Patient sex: M
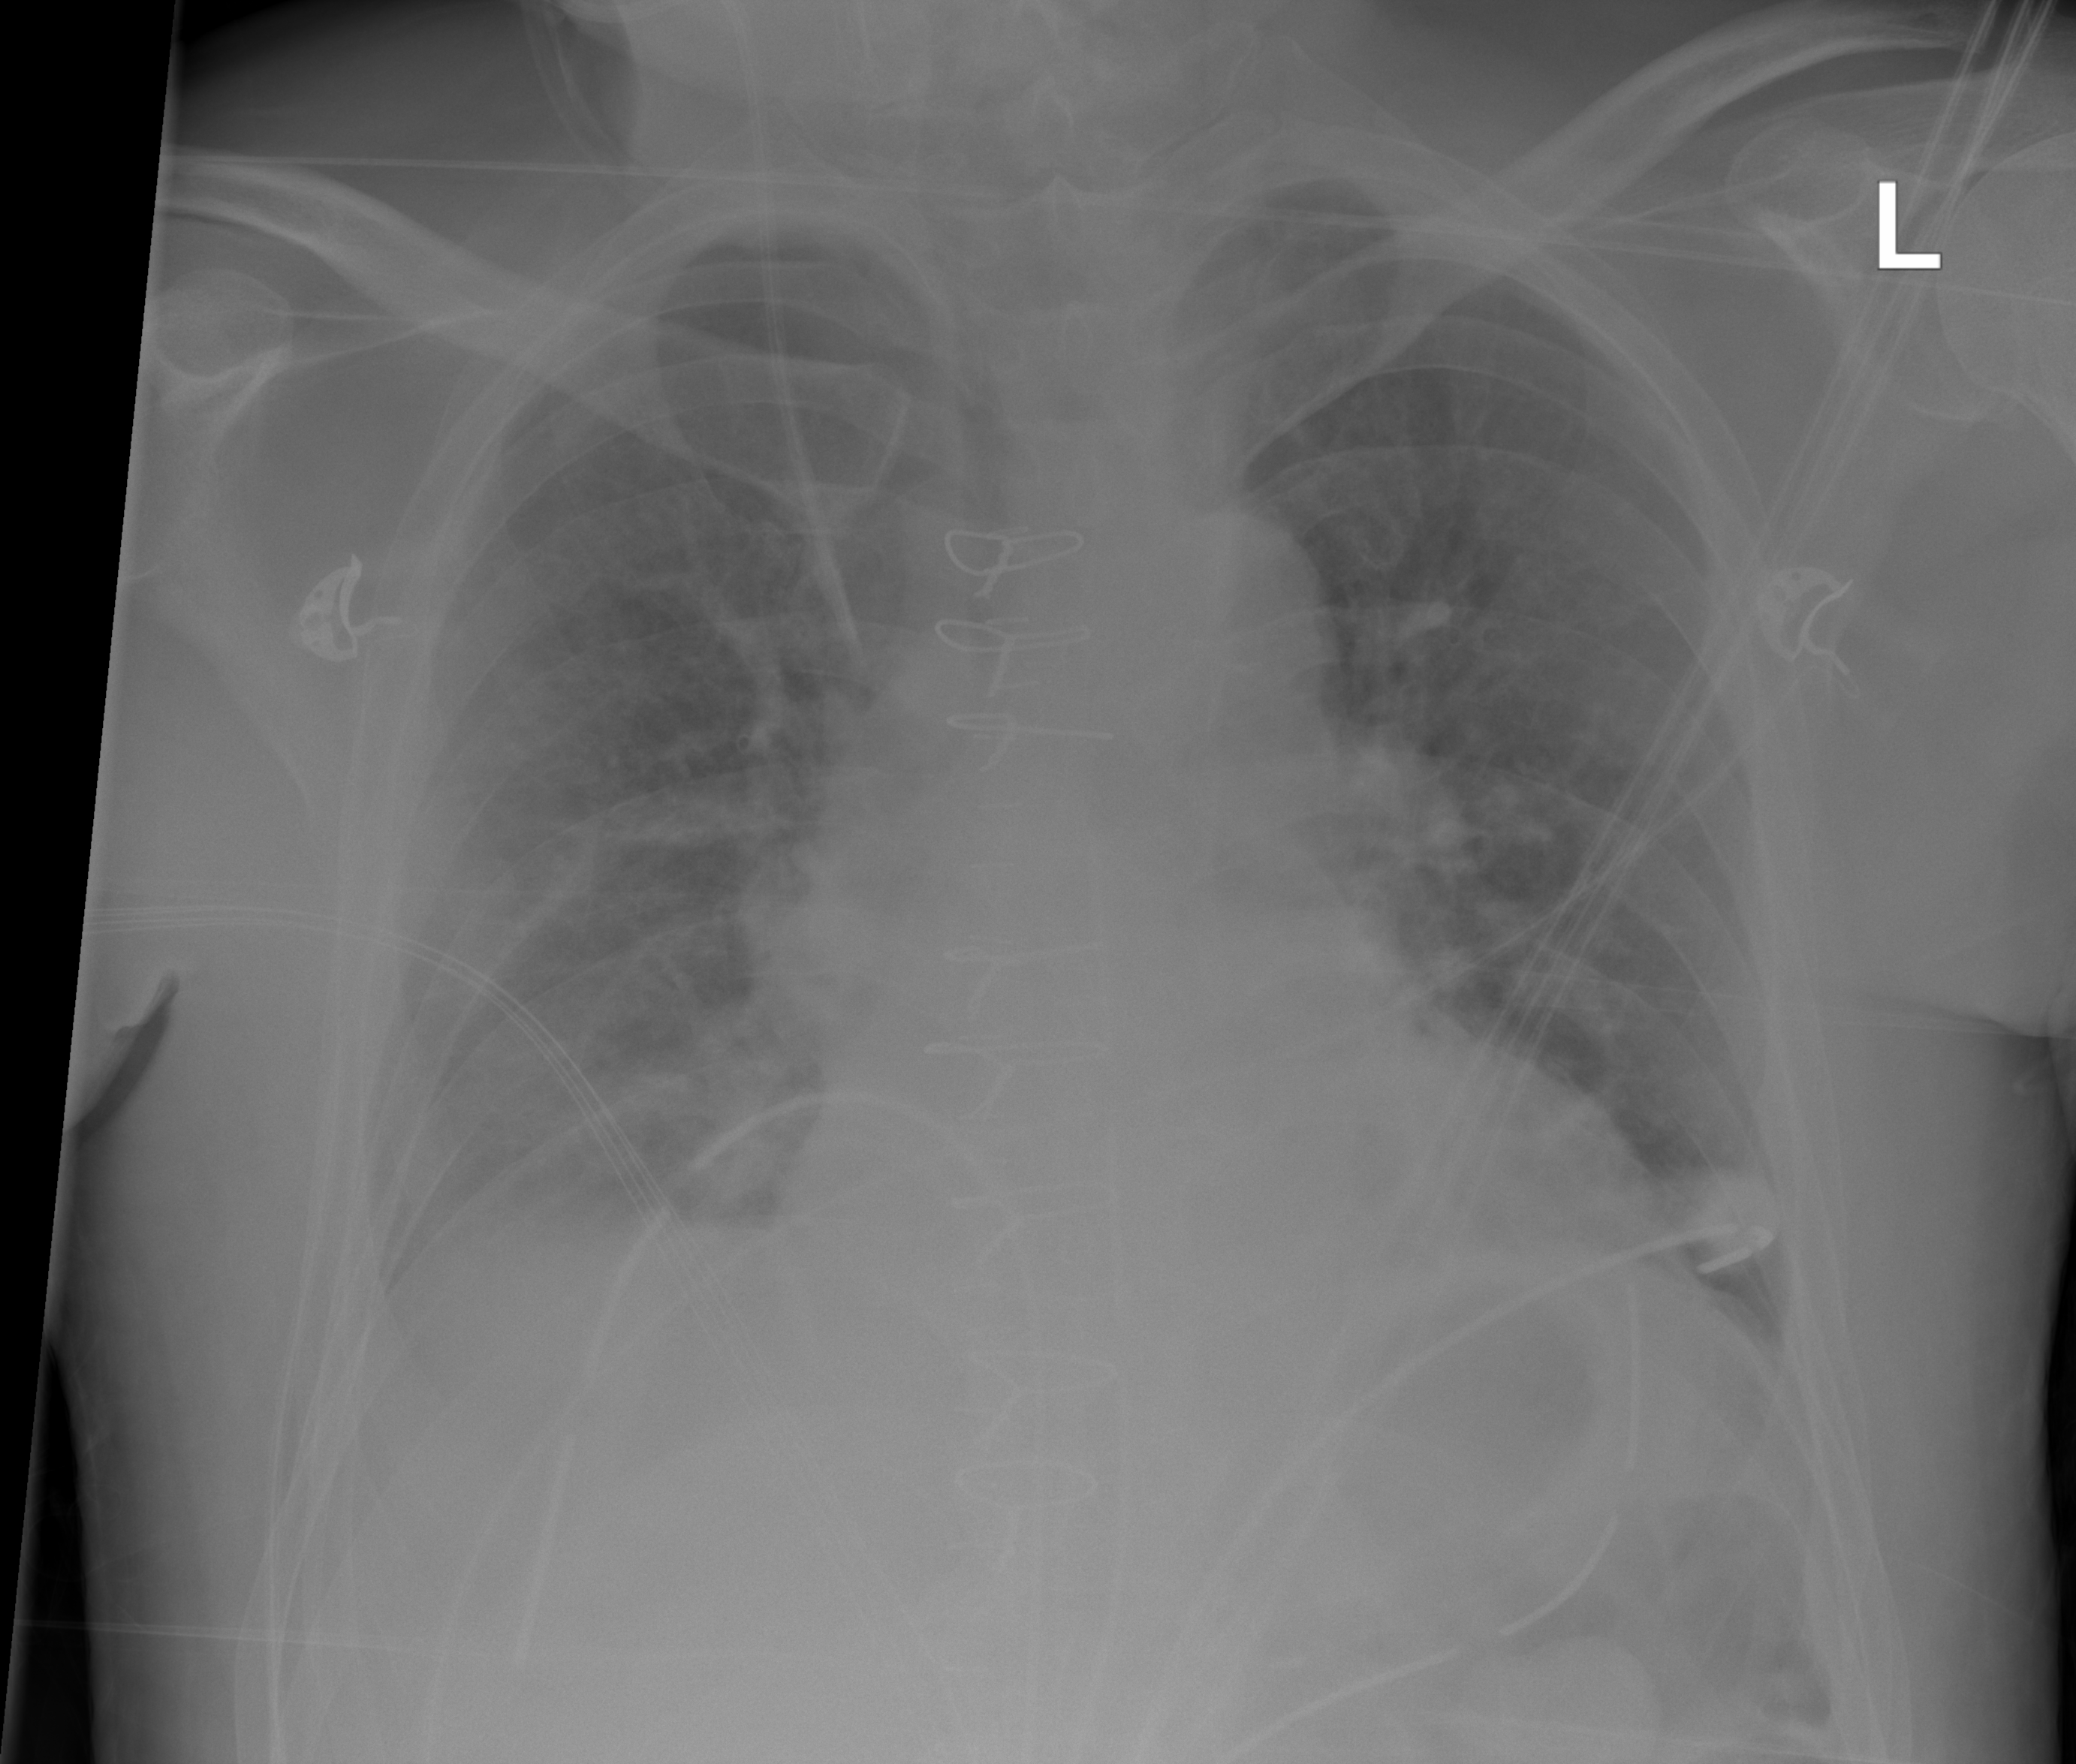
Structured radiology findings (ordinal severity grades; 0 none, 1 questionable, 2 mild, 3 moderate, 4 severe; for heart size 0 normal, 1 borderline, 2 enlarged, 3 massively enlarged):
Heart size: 0
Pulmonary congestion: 2
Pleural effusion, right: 2
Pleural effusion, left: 2
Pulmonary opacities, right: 2
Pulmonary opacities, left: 2
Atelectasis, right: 2
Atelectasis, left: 2